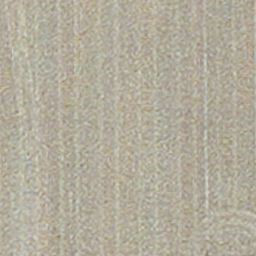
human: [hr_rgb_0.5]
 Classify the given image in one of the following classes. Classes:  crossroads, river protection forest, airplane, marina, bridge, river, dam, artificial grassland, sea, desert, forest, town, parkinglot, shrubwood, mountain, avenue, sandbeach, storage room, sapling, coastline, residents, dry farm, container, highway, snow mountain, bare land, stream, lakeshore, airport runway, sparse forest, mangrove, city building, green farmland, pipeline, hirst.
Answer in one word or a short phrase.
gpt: dry farm